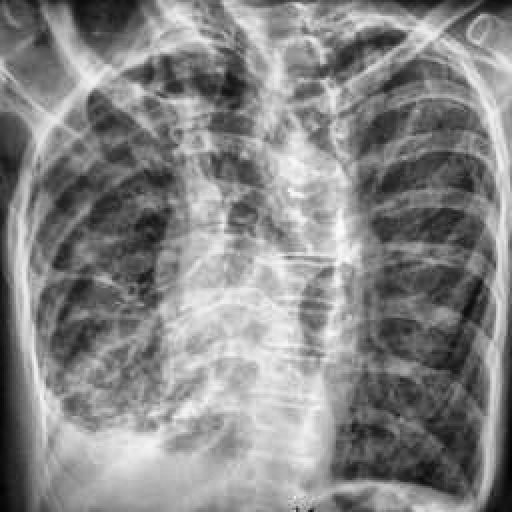
Finding: TUBERCULOSIS